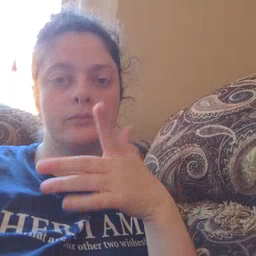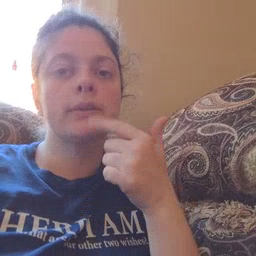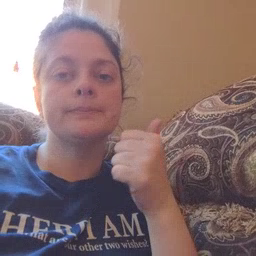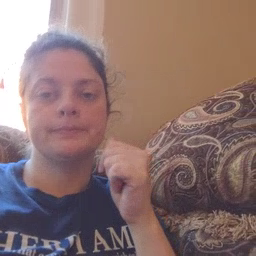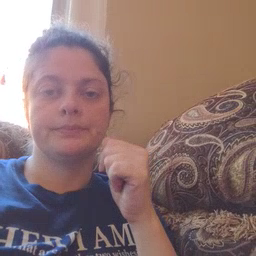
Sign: red